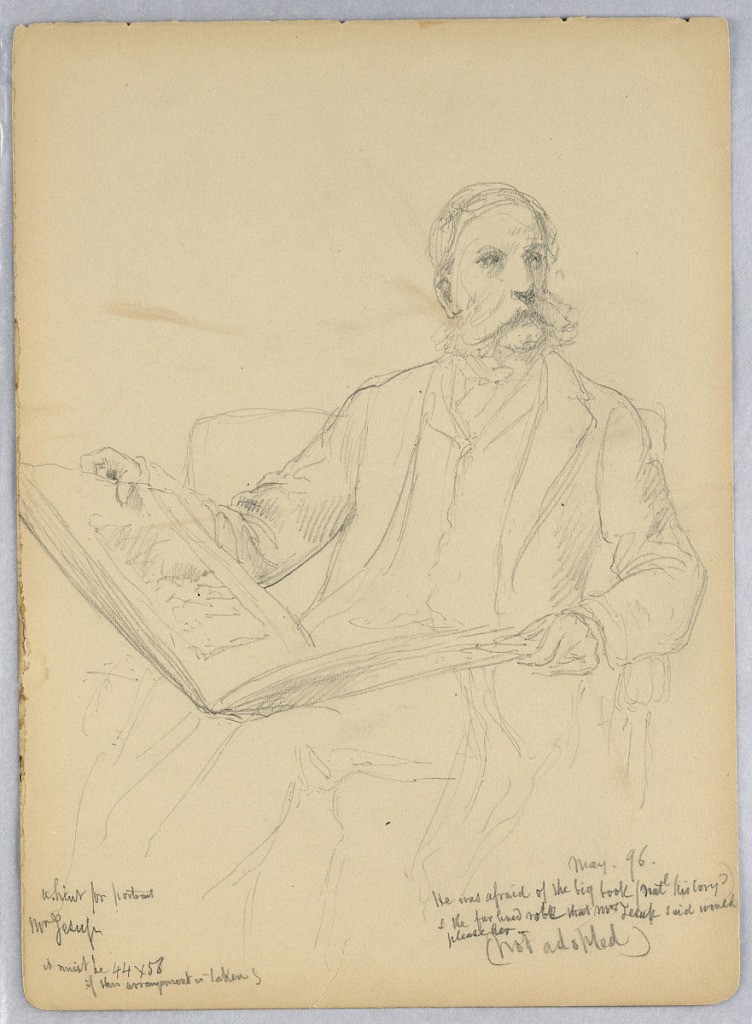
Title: Study for a Portrait of Mr. Morris K. Jesup, Esq.
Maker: Daniel Huntington, American, 1816–1906
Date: May 1896
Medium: Graphite on light brown wove paper
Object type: Drawing
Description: A man sits facing right with a large book in his lap. Verso: Man seated in a armchair facing left, papers in his right hand.